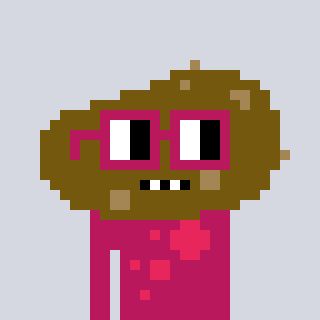
a pixel art character with square dark red glasses, a potato-shaped head and a darkpink-colored body on a cool background